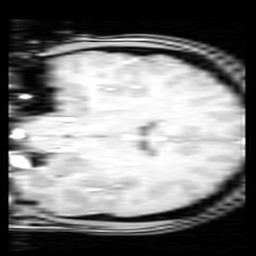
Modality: inplaneT1
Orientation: coronal
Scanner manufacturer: ge
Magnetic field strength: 3 T
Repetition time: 0.25 s
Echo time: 0.0036 s